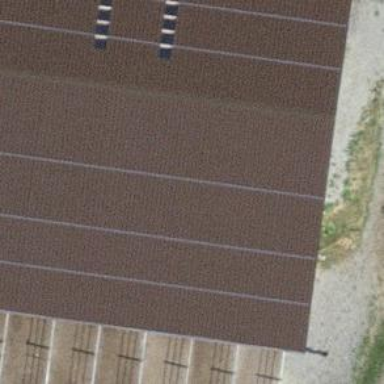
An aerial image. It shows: Solar power generator utilizing photovoltaic technology with solar photovoltaic panels.